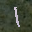
Label: 1